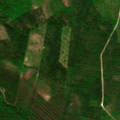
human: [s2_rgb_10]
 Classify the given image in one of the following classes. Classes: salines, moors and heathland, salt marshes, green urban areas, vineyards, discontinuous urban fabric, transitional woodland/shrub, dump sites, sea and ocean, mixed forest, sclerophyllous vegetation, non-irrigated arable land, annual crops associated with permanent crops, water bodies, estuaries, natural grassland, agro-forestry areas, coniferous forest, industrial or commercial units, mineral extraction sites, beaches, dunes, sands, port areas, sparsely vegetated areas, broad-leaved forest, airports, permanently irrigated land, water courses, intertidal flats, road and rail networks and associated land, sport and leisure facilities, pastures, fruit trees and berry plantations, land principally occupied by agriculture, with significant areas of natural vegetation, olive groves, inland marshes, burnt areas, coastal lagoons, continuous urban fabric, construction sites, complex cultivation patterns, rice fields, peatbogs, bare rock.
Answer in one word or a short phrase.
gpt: mixed forest, transitional woodland/shrub